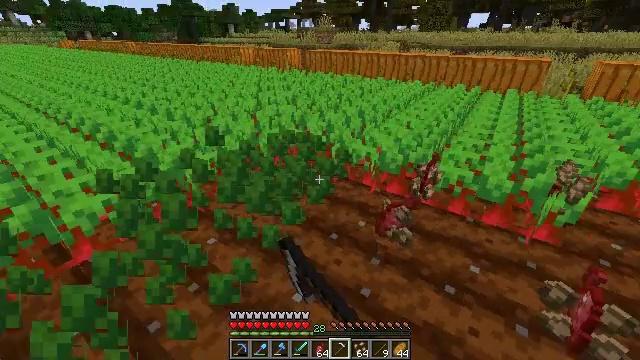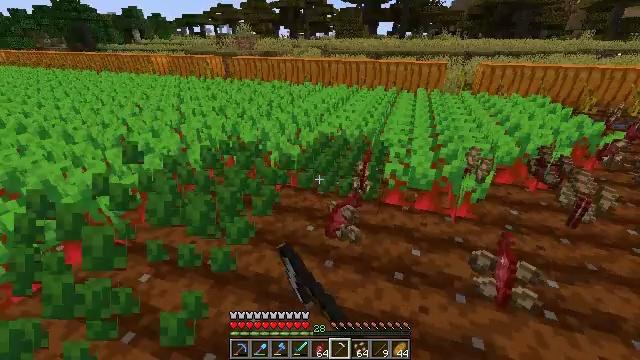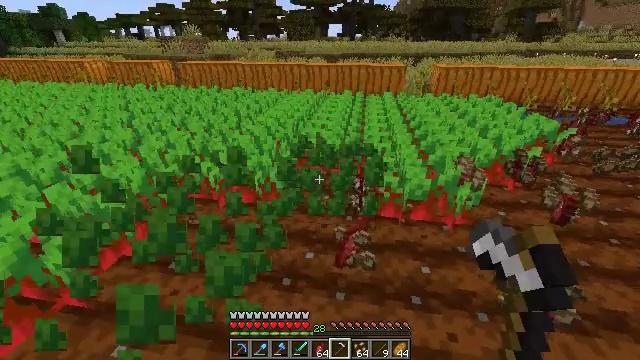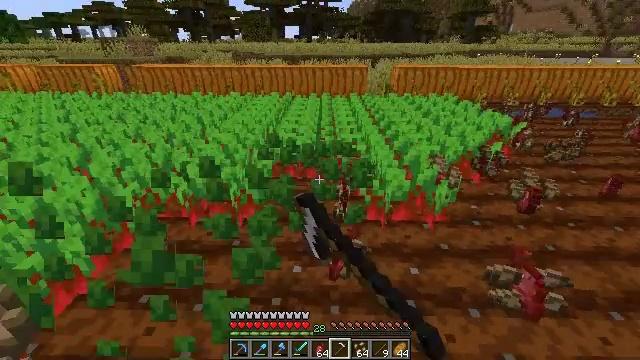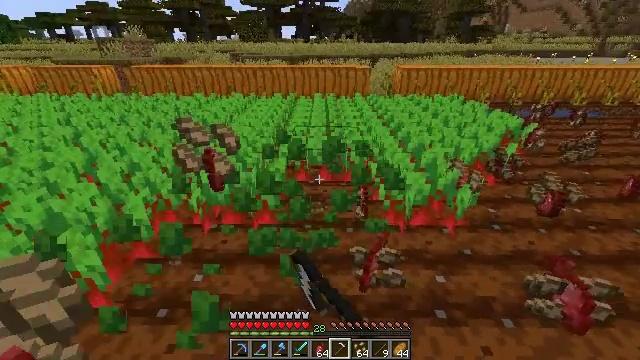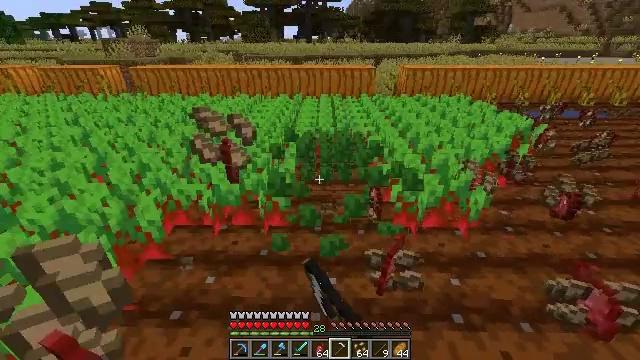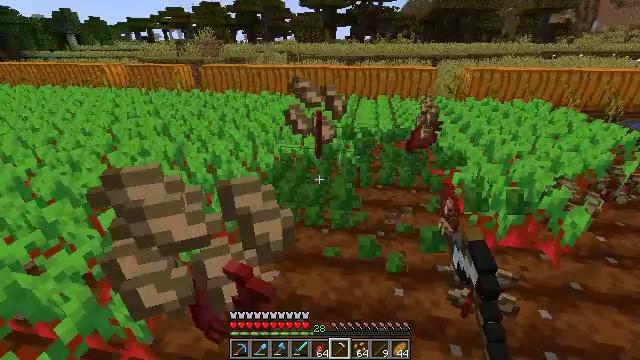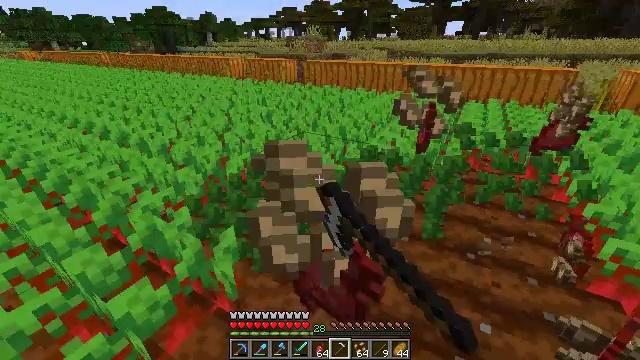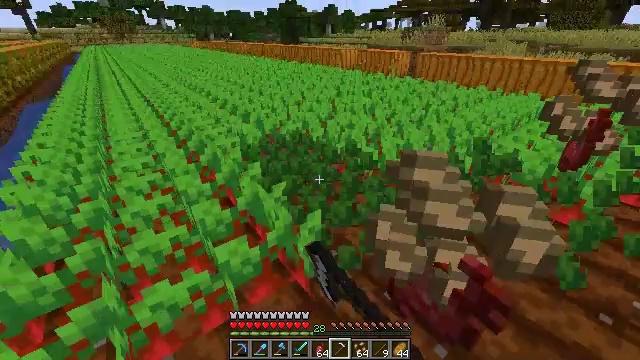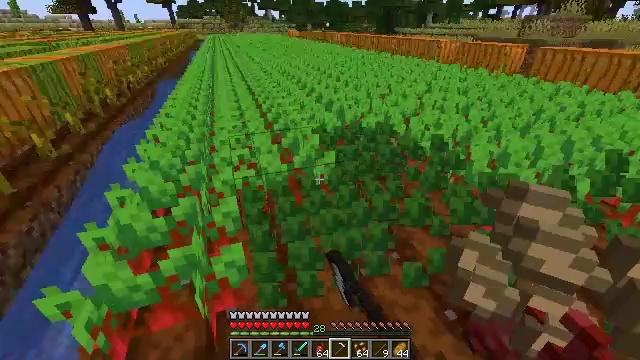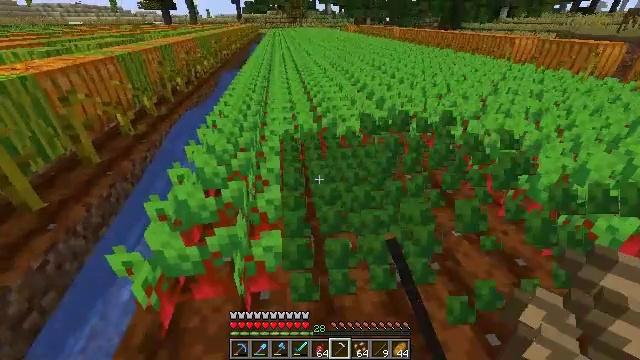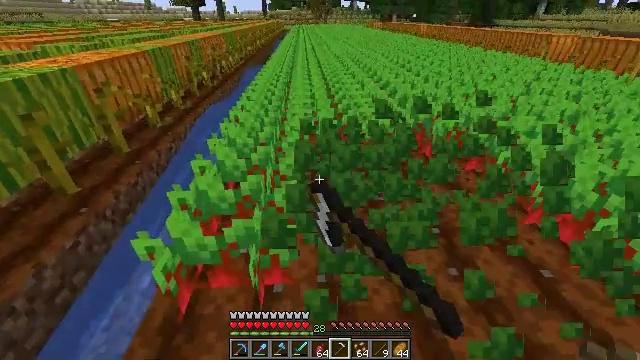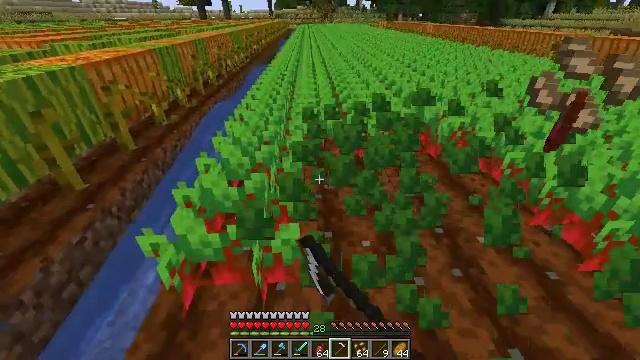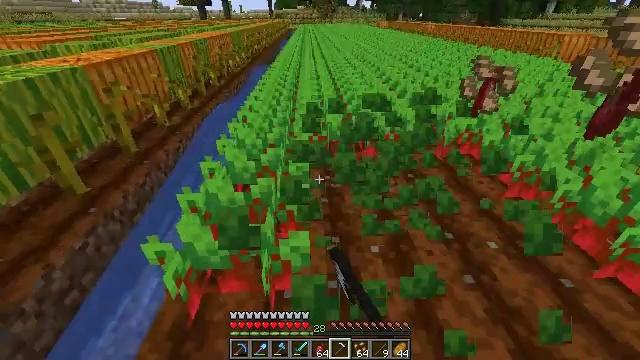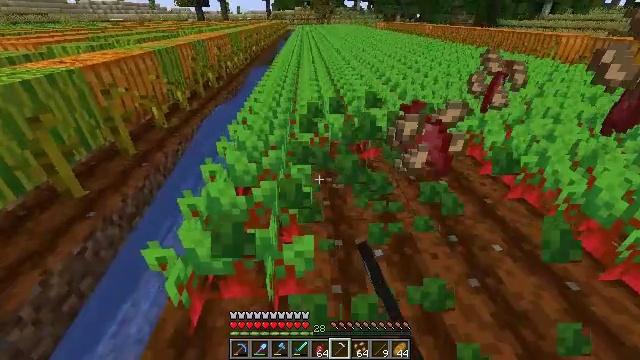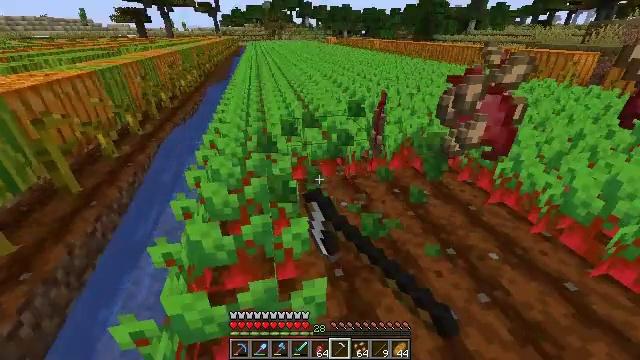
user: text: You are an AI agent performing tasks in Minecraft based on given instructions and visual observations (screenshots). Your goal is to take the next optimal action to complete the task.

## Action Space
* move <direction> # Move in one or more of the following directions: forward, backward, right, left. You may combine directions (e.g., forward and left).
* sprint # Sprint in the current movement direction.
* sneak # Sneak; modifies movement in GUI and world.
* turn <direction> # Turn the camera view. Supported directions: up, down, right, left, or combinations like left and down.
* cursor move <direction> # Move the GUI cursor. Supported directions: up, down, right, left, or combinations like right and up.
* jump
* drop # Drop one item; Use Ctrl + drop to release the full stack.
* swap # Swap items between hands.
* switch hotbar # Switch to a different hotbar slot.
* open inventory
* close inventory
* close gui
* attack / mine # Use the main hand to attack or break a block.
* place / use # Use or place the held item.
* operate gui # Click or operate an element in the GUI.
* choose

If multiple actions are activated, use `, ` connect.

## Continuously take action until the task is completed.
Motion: motion action
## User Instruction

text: Harvest beetroots from the farm.
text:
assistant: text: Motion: move forward and move left, turn right and up, attack / mine
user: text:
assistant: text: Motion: move forward and move left, turn right, attack / mine
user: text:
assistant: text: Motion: move forward and move left, turn right, attack / mine
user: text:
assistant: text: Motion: move left, attack / mine
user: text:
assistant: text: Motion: move left, attack / mine
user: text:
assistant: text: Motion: turn left, attack / mine
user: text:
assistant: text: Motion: turn left, attack / mine
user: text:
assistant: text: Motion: turn left and down, attack / mine
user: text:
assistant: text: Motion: turn left and down, attack / mine
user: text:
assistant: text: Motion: turn left, attack / mine
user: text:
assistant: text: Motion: turn left, attack / mine
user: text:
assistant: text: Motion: turn left, attack / mine
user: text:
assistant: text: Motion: move forward and move left, attack / mine
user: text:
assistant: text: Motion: move forward and move left, attack / mine
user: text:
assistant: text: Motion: move forward and move left, turn right and up, attack / mine
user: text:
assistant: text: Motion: move forward and move left, turn right and up, attack / mine
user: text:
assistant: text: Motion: move forward and move left, turn right and up, attack / mine
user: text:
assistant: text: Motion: turn right, attack / mine
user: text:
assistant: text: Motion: turn right, attack / mine
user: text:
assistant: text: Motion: turn right and up, attack / mine
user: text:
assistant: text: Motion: turn right and up, attack / mine
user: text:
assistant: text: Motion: turn right, attack / mine
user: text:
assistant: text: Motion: attack / mine
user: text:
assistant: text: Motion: attack / mine
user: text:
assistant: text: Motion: attack / mine
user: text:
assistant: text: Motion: turn left, attack / mine
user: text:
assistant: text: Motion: turn left, attack / mine
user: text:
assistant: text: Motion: turn left and down, attack / mine
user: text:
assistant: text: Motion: turn left and down, attack / mine
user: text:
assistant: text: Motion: turn left and down, attack / mine